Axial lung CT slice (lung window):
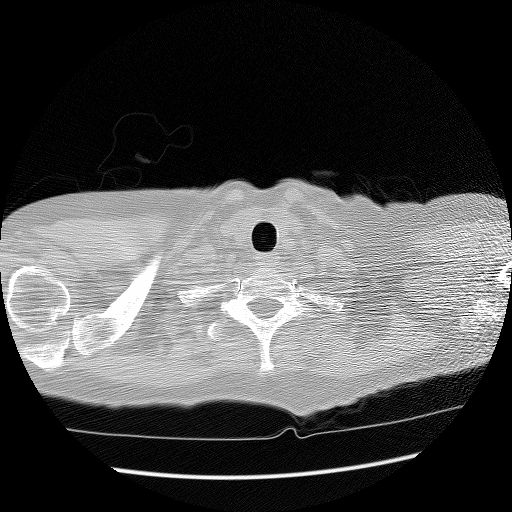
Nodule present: no